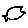
Label: fish